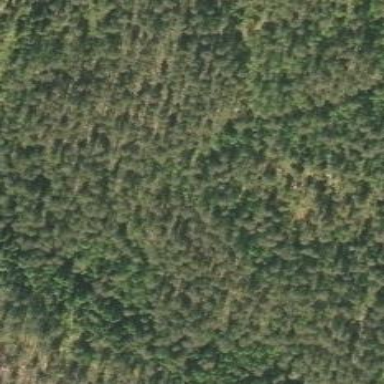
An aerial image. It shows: Woodland with needle-leaved trees.